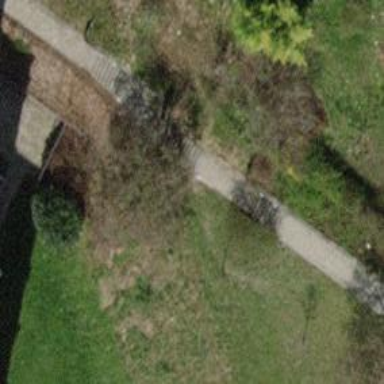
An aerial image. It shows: Concrete steps.